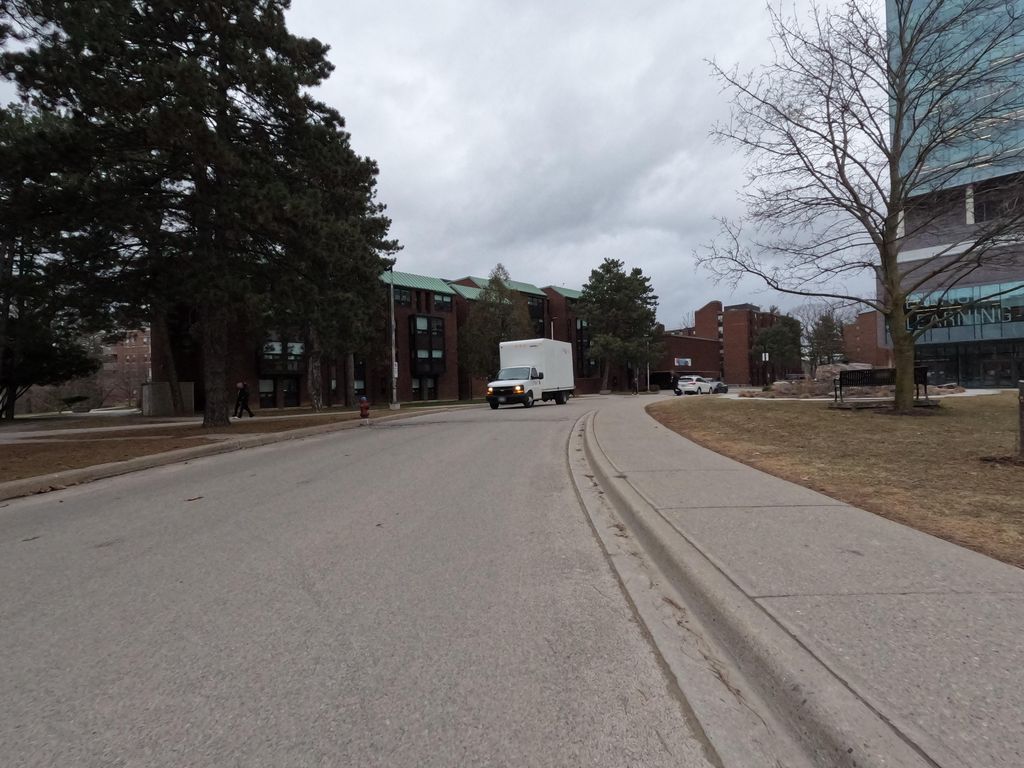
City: hamilton